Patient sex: M
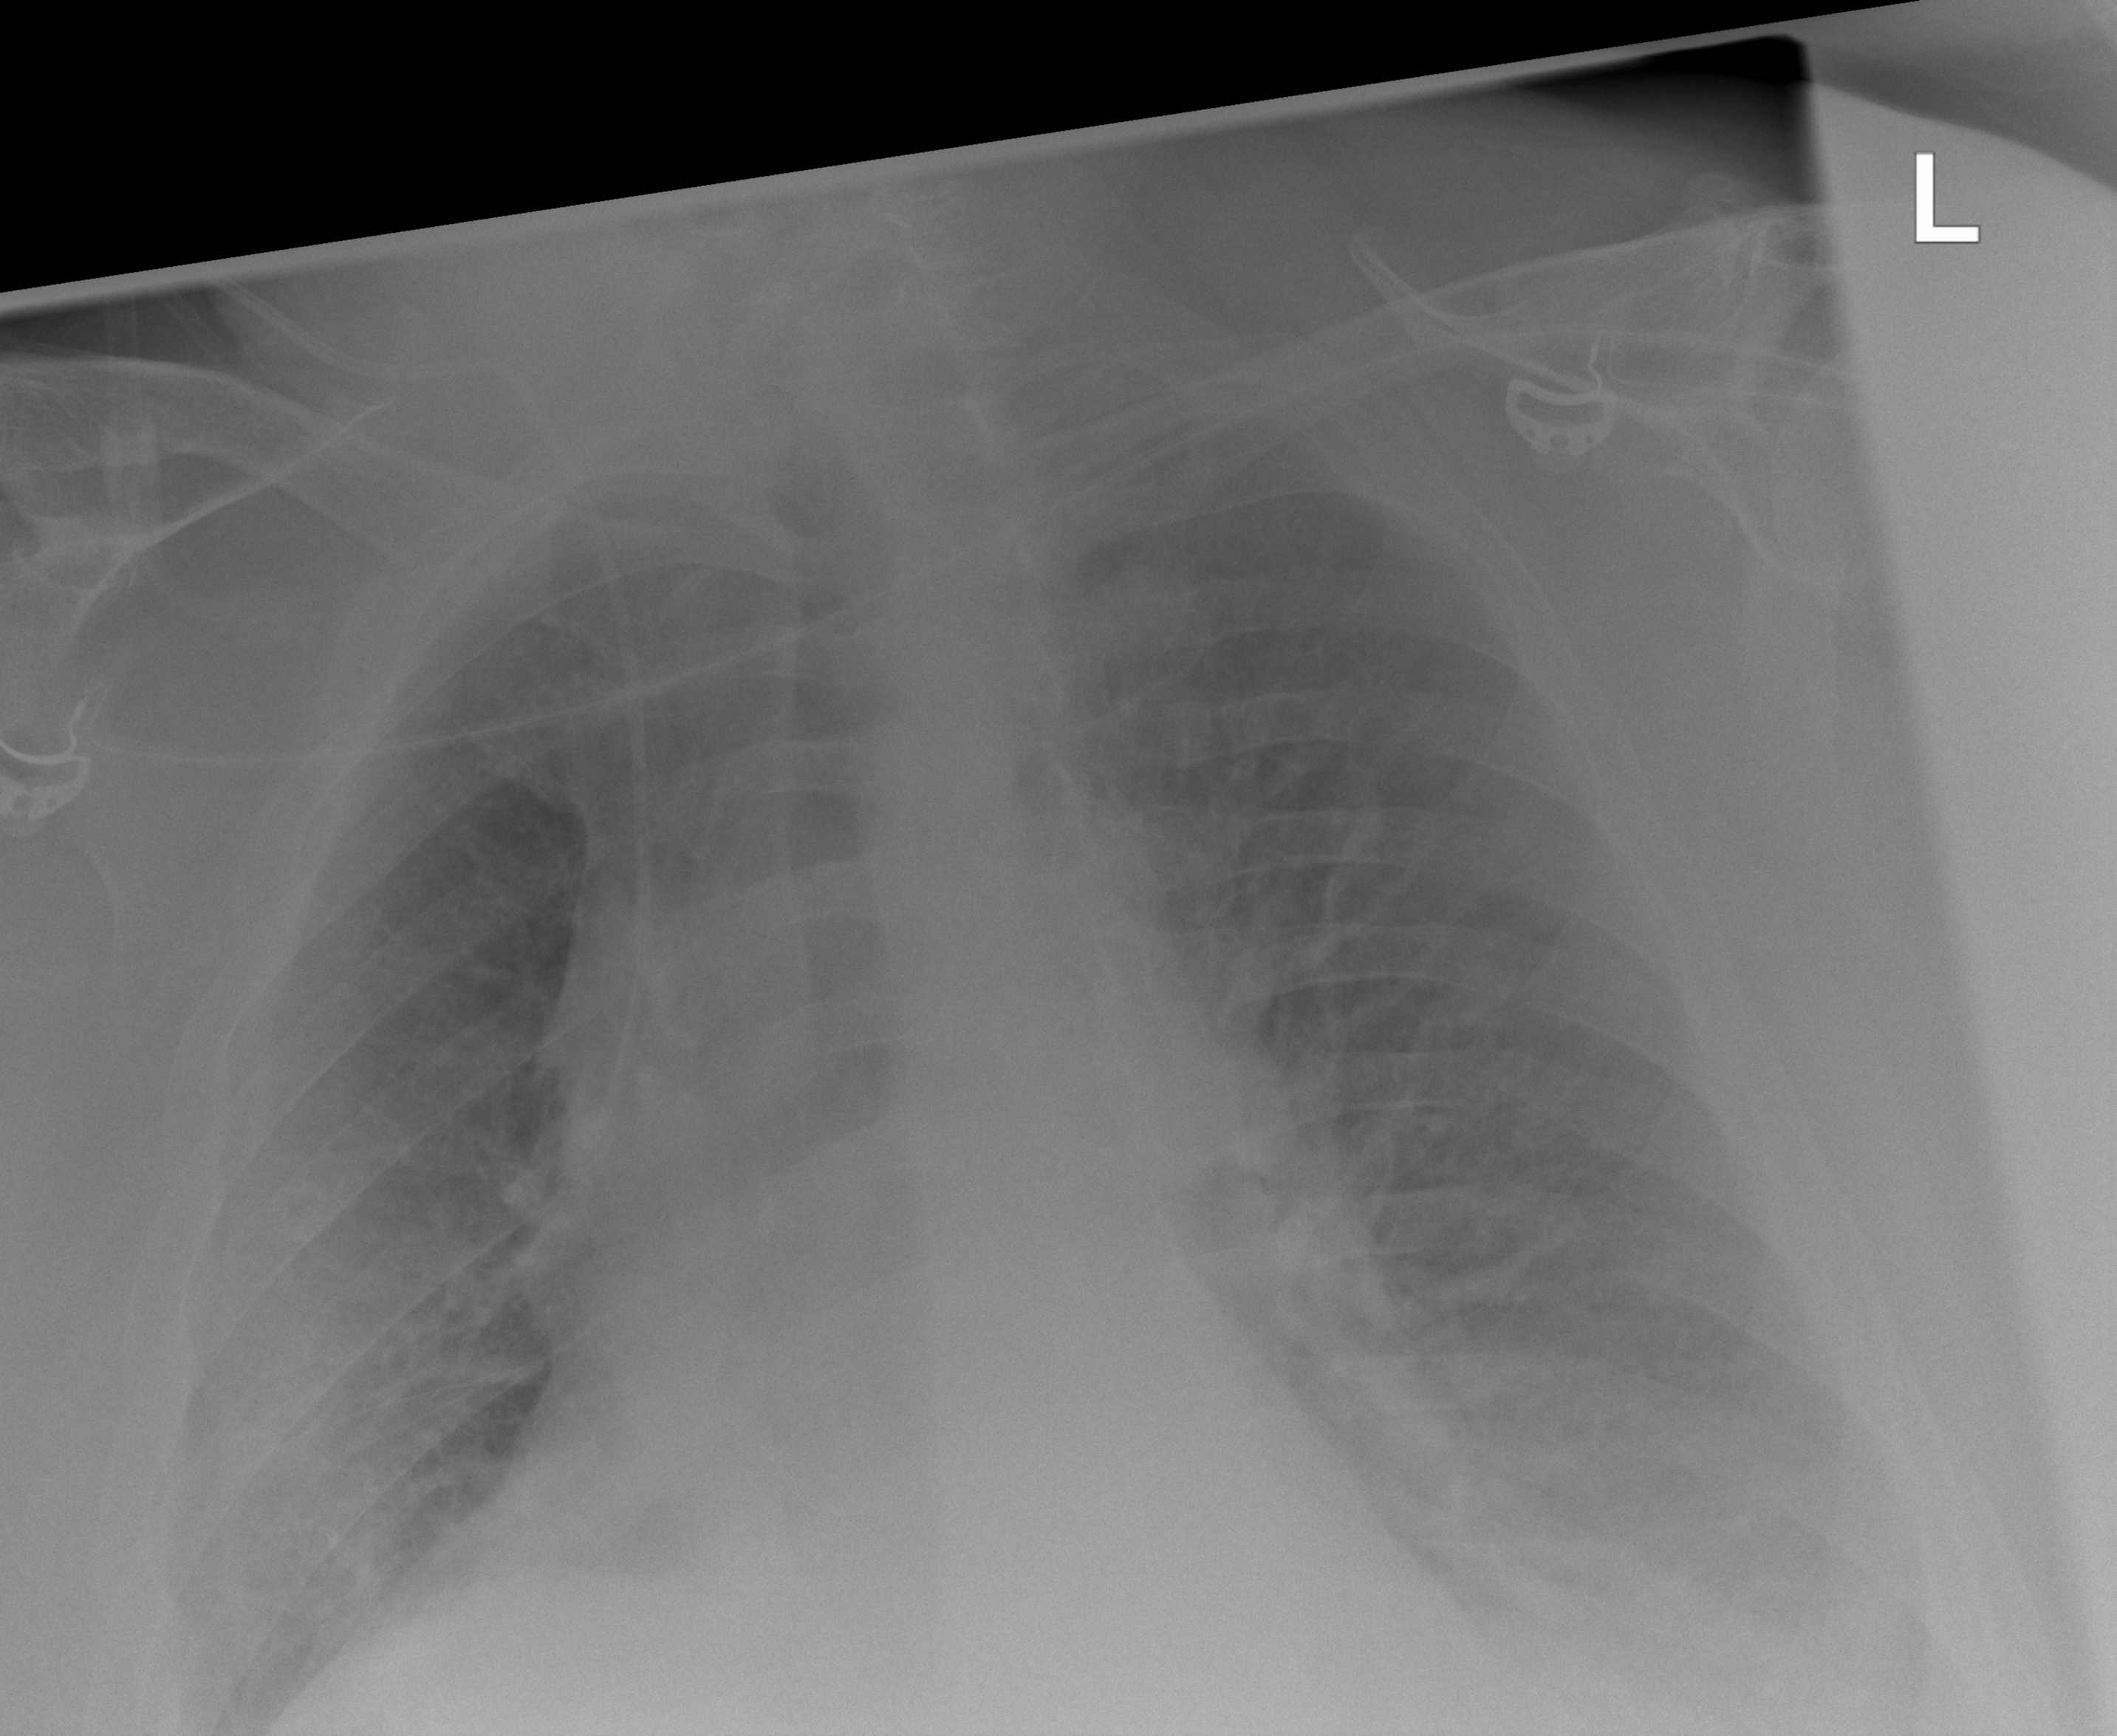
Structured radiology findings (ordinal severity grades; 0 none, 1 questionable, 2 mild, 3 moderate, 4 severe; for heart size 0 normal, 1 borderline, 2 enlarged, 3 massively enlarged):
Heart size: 2
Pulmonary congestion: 0
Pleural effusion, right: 0
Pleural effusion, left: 3
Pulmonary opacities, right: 2
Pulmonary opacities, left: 0
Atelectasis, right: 2
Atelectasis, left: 2